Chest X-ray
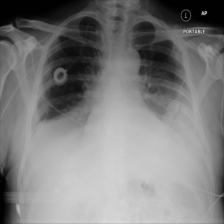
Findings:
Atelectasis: positive
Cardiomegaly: negative
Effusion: negative
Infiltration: positive
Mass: negative
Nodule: negative
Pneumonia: negative
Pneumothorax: negative
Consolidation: negative
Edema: negative
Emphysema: negative
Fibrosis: negative
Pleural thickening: negative
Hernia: negative